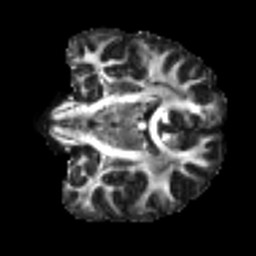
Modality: FA
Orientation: coronal
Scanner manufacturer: siemens
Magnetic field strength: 3 T
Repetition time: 4 s
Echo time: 0.0594 s